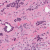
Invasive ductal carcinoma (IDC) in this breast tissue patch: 1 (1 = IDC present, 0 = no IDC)